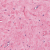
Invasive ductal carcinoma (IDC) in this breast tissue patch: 0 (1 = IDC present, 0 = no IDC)